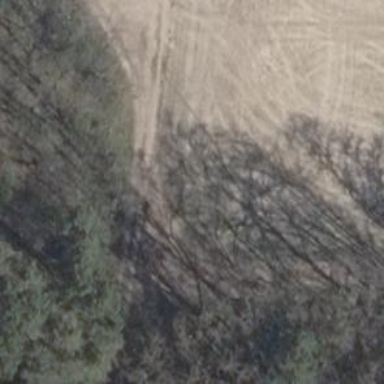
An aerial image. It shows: Track road with grade4 tracktype.